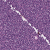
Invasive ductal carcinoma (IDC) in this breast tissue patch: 1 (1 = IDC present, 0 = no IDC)